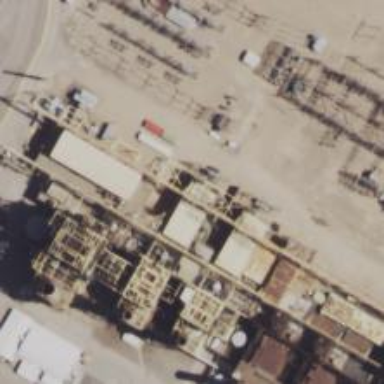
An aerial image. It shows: Gas-powered generator using steam turbine.